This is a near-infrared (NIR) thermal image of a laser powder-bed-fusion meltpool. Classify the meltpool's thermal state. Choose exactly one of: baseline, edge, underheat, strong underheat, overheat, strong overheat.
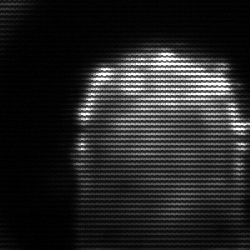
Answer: baseline